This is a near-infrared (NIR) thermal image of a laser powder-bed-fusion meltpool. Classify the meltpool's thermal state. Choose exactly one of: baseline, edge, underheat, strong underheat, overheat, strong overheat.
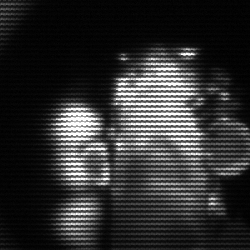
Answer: strong underheat